Question: I am exporting the contact from my app and I want to add the joined contact icon with exporting contact as below image like google icon with my custom icon.
if there is example or any one know how to do that.
Please let me know.
Thank you
.
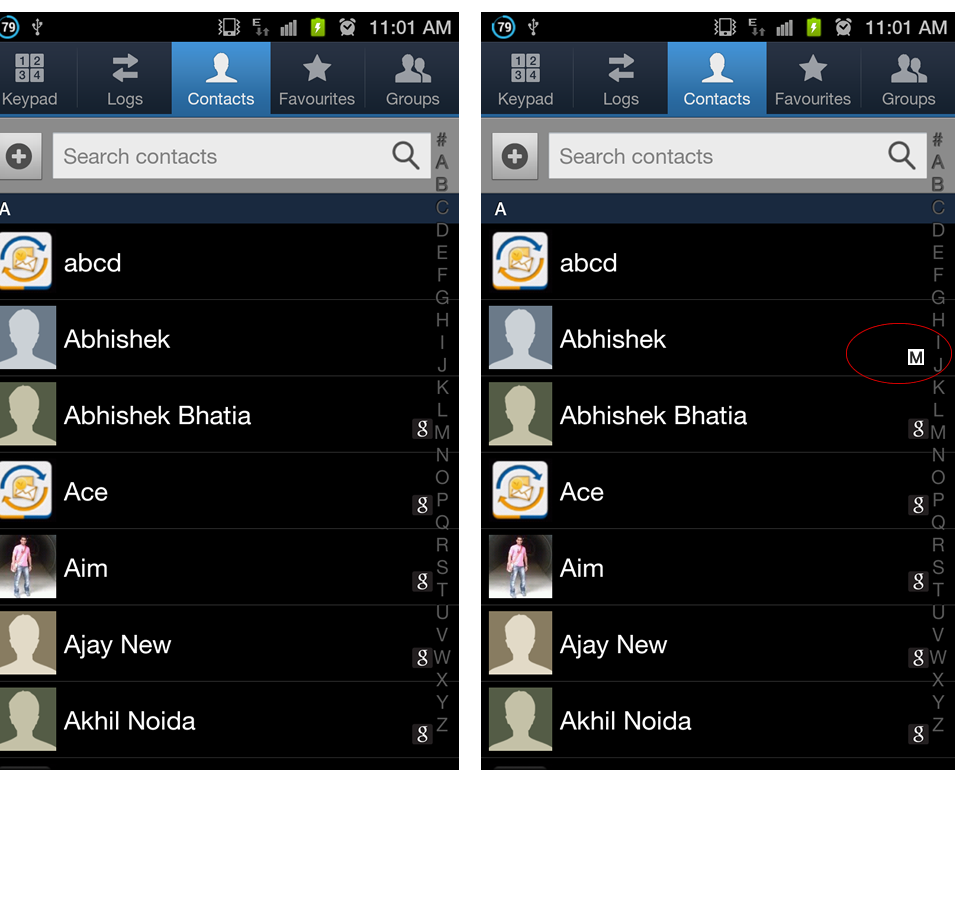
Answer: finally got it. this is possible using if I create contacts <URL>
with the help of
'''
<ContactsDataKind
android:mimeType="MIMEtype"
android:icon="icon_resources" <!-- Put the icon here -->
android:summaryColumn="column_name"
android:detailColumn="column_name">
'''